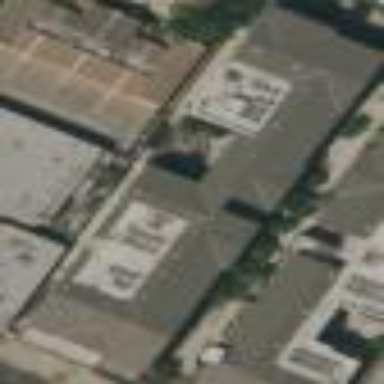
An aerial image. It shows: Warehouse.